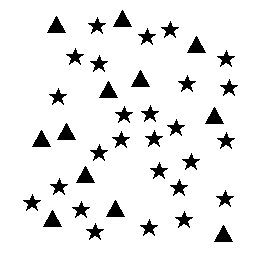
Squares: 0
Triangles: 12
Stars: 26
Total shapes: 38